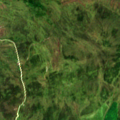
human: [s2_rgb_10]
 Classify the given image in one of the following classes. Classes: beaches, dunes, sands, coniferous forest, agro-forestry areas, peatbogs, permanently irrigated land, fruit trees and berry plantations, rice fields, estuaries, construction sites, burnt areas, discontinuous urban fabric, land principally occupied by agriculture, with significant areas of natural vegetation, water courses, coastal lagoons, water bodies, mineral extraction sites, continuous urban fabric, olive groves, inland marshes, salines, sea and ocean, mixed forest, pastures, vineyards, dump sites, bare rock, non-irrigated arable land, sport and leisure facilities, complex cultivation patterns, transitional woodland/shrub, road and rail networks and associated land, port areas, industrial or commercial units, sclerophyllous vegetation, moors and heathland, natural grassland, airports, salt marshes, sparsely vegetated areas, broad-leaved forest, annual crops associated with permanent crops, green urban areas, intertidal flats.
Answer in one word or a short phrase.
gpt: peatbogs